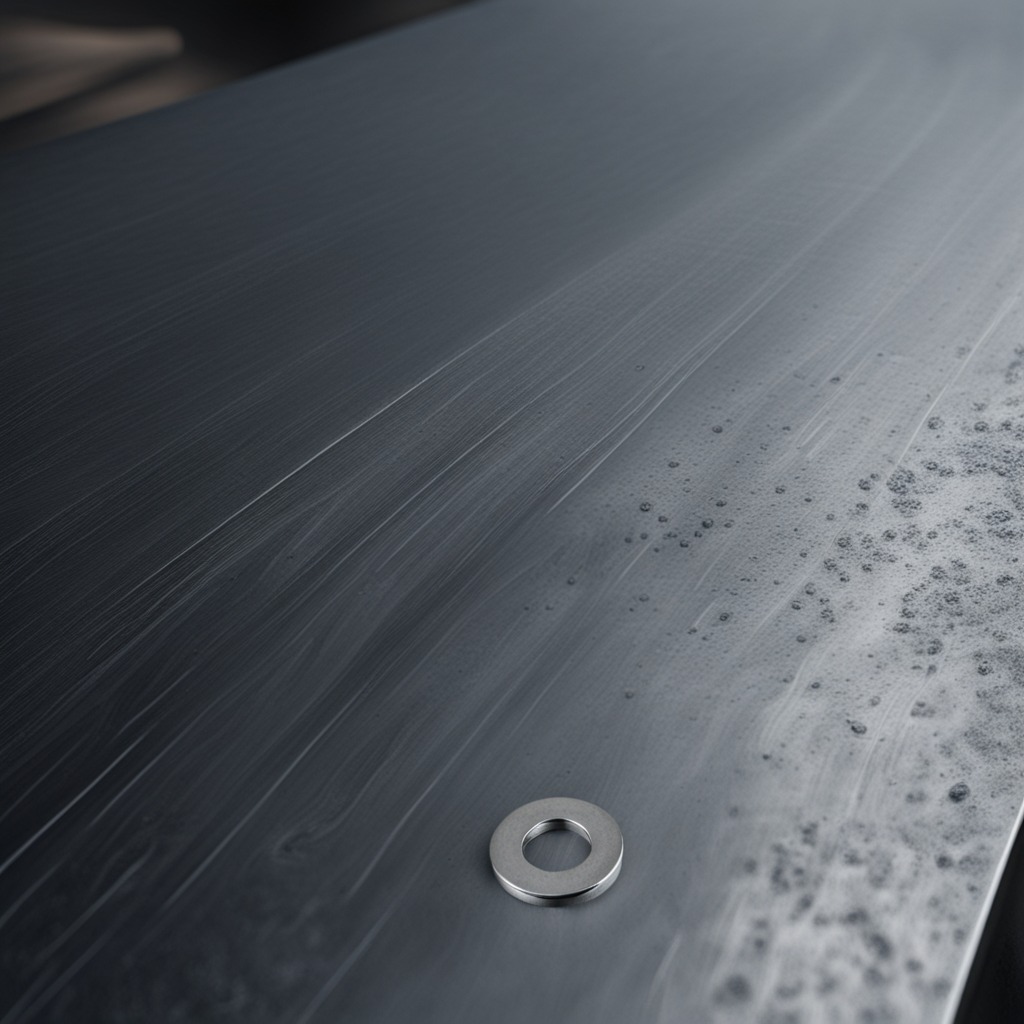
A flat metal washer is lying on a cold steel table in a mining workshop.